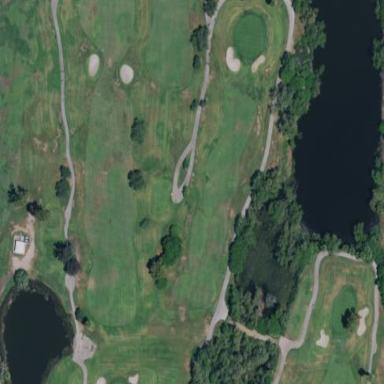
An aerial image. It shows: Golf rough area.